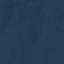
Land use / land cover class: SeaLake